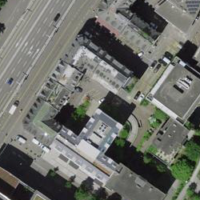
EUNIS habitat code: 54
Species observed at this site:
Milvus milvus
Gentiana cruciata
Corvus corone
Passer domesticus